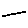
Label: line